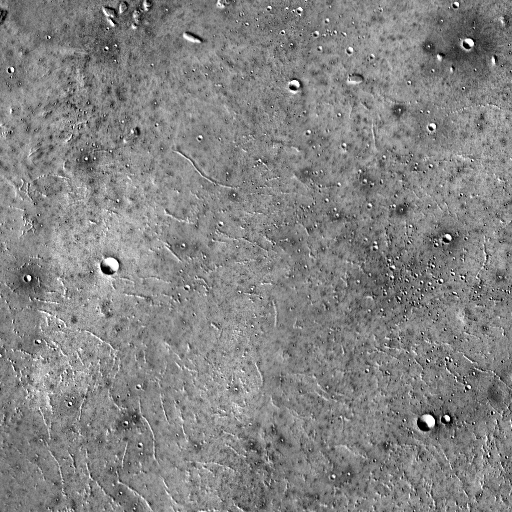
Crater classes present: Background, Other, Buried